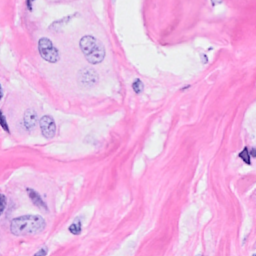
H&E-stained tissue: Breast